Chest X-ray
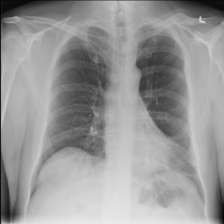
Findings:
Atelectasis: positive
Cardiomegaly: negative
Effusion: negative
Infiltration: positive
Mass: negative
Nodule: negative
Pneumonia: negative
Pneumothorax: negative
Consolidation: negative
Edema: negative
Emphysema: negative
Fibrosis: negative
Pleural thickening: negative
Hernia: negative